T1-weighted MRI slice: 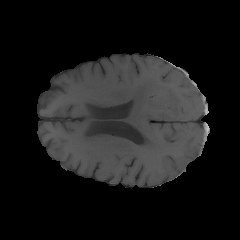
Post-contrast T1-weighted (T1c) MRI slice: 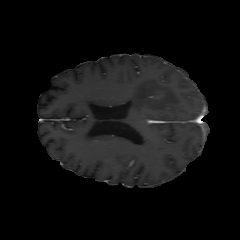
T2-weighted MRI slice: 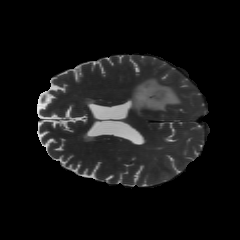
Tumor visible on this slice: yes